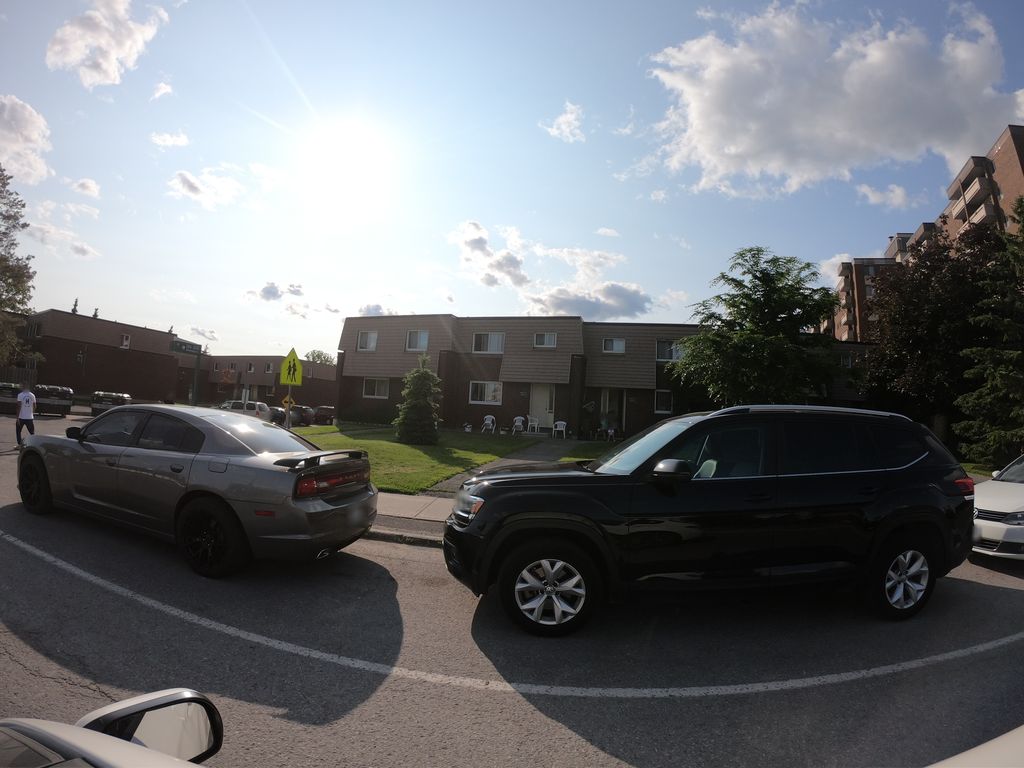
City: ottawa-gatineau